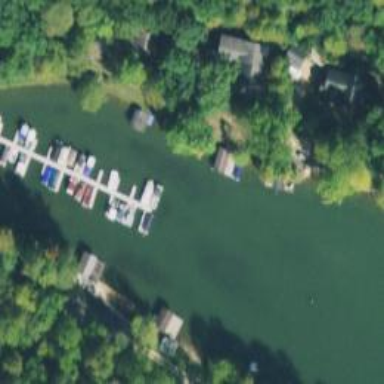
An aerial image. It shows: Dock located along the waterway.